Chest X-ray. View position: PA
Patient age: 68
Patient sex: F
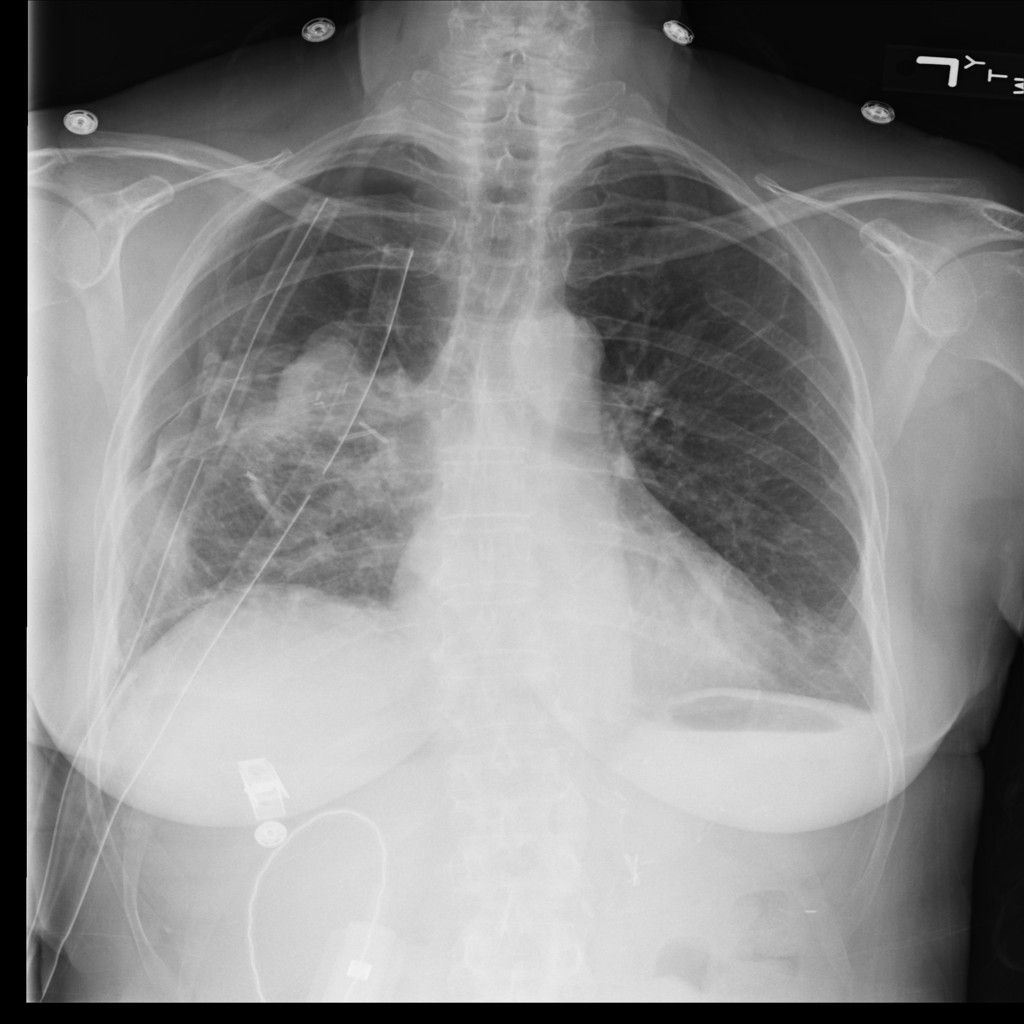
Finding: Pneumothorax